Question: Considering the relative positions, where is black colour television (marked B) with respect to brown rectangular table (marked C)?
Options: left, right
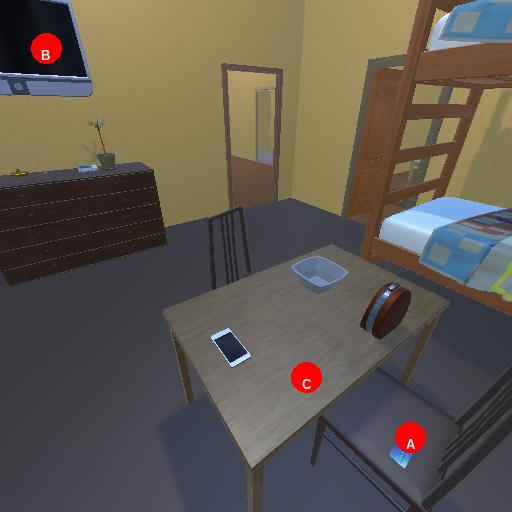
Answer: left